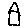
Label: house